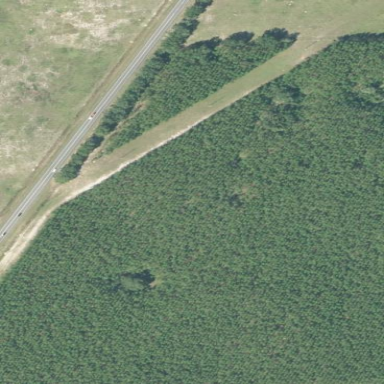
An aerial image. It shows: Forest area dominated by needle-leaved trees.